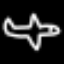
Label: airplane